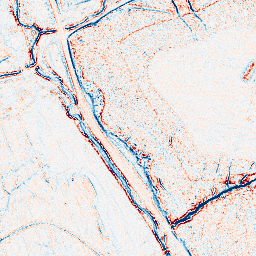
Category: edge_preserving
Decomposition family: anisotropic_diffusion
Decomposition parameters: iterations: 5
kappa: 30
gamma: 0.15
Upsampling method: edge_directed
Upsampling parameters: scale: 4
Upsampling scale: 4